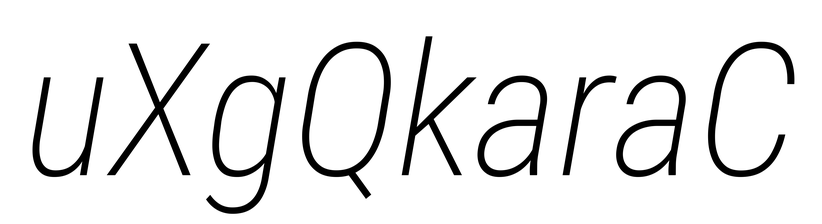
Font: Roboto-Italic_Condensed_ExtraLight_Italic